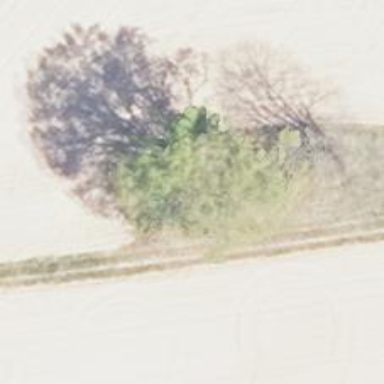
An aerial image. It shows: Deciduous broadleaved tree.